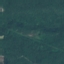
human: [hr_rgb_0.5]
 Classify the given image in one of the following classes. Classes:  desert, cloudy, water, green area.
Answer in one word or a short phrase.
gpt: green area